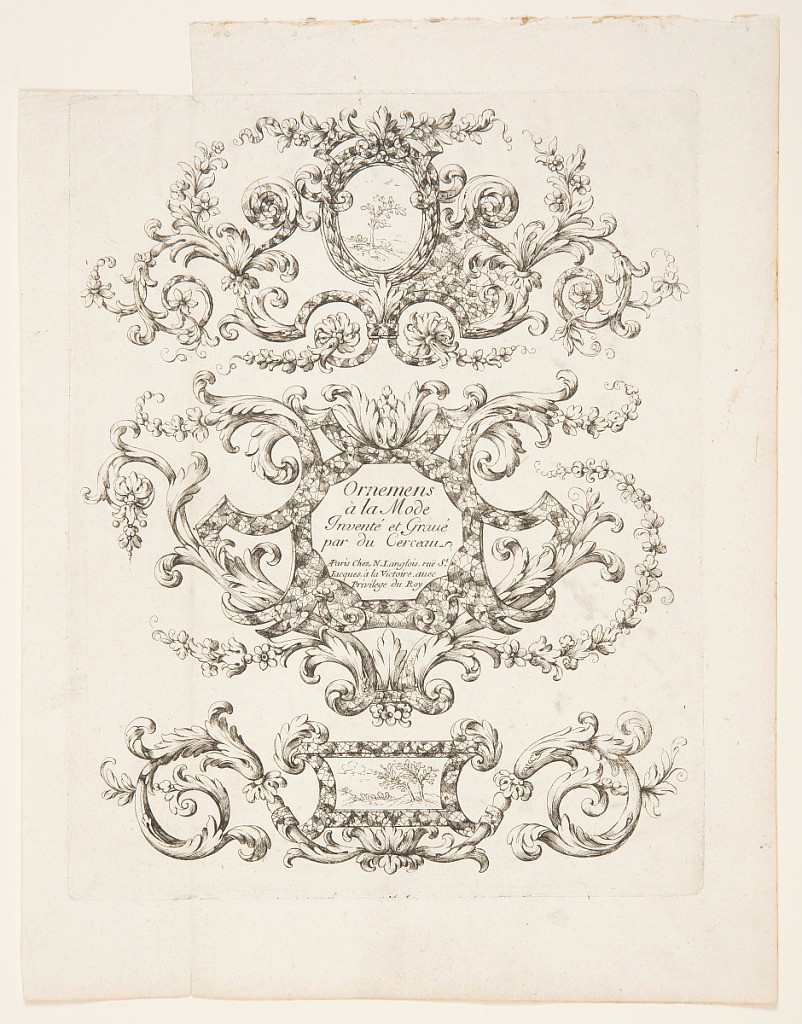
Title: Frieze, from the set, "Ornemens à la Mode"
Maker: Jacques Androuet Du Cerceau the Elder, French, ca. 1515 - after 1584
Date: ca. 1650
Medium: Engraving on laid paper
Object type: Print
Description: An escutcheon with the title between two friezes, either with a landscape in the center.